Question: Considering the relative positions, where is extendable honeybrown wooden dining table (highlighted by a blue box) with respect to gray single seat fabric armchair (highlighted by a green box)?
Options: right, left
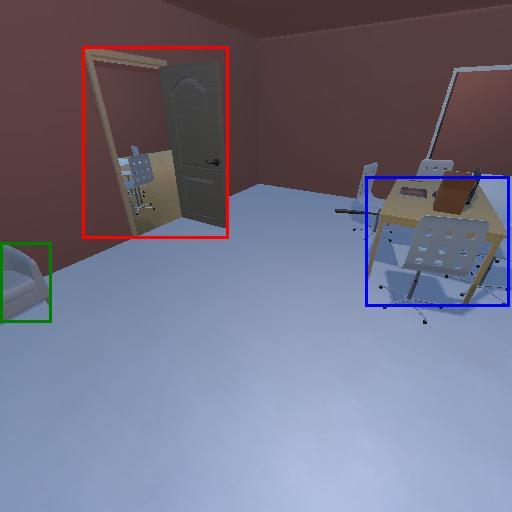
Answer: right